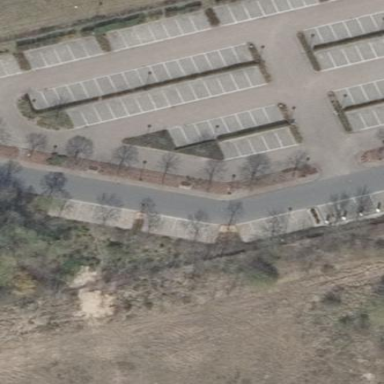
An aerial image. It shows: Parking aisle with paving stones.